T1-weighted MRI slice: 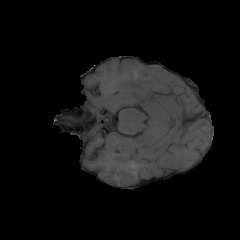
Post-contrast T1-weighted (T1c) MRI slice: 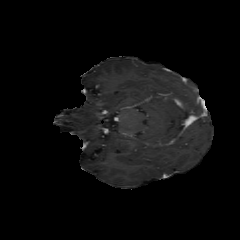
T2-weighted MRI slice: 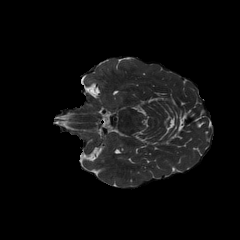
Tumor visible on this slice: no